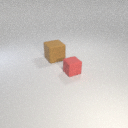
small red rubber cube in front of large brown rubber cube